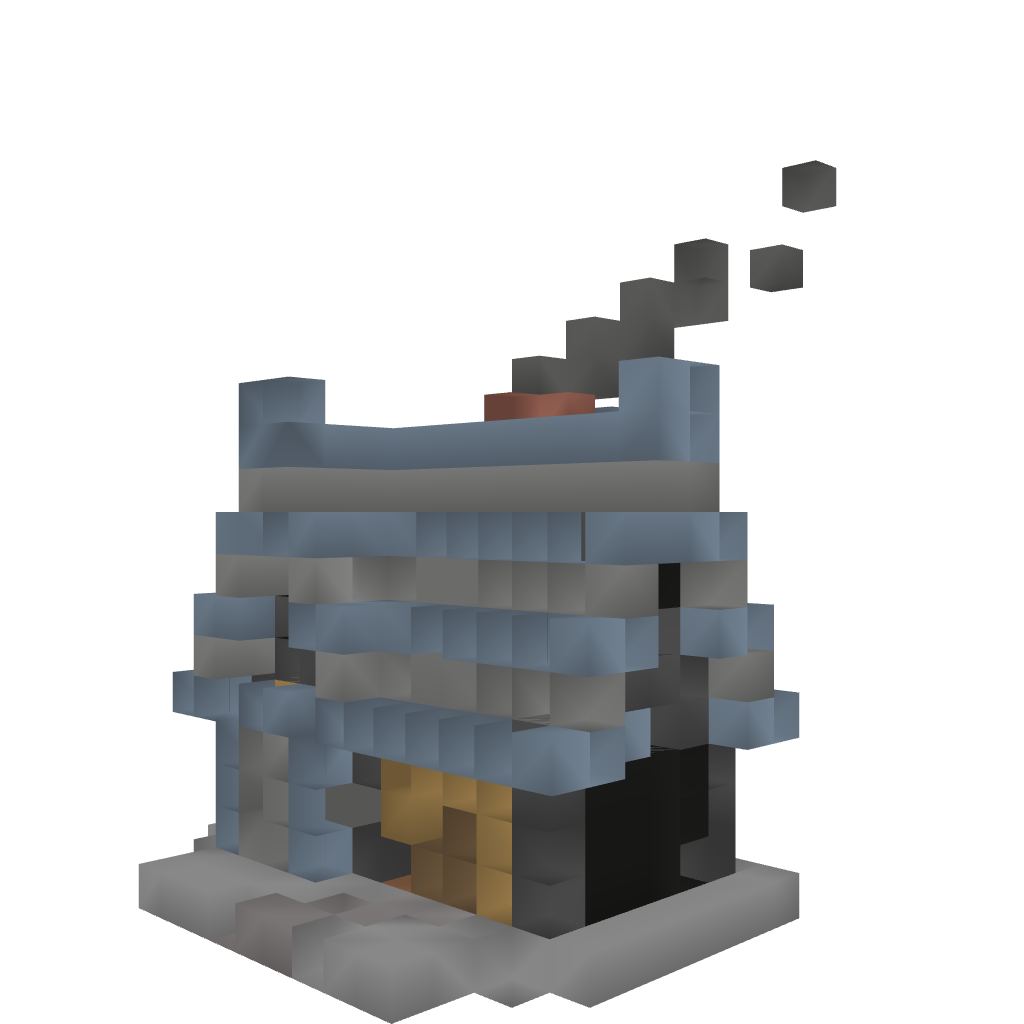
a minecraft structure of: Medieval House #2 (Experiment) :D